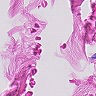
Metastatic tissue present: no